Question: How can I get rid of the box look of radio buttons in IE8? They look like this:
They look normal in other browsers. I'm using Tapestry 5.
Thanks.
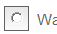
Answer: It sounds like you have a border around all 'INPUT' tags which most likely comes from your own css somewhere as I don't believe tapestry adds it by default.
Adding this to your css should resolve it.
'''
input[type="radio"] {
border: 0 none;
}
'''
If it doesn't, you'll have to share your html and your css so we can have a closer look.